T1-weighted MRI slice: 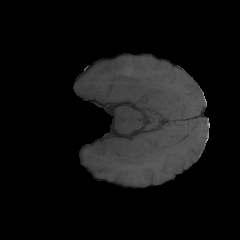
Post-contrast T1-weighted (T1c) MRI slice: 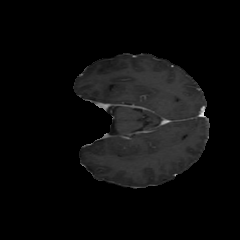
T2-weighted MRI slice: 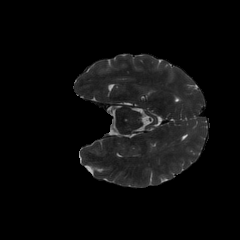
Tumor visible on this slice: no